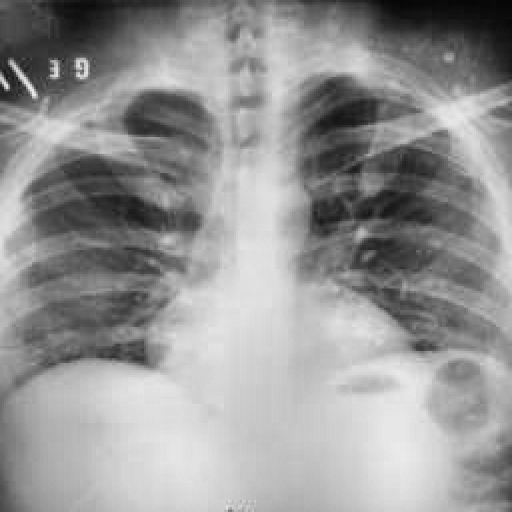
Finding: TUBERCULOSIS